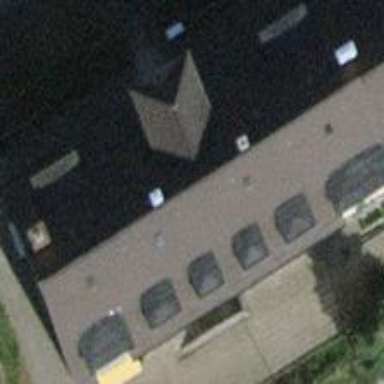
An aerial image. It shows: Gabled roof on building that houses apartments.